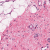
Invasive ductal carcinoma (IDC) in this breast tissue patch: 0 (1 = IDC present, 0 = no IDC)